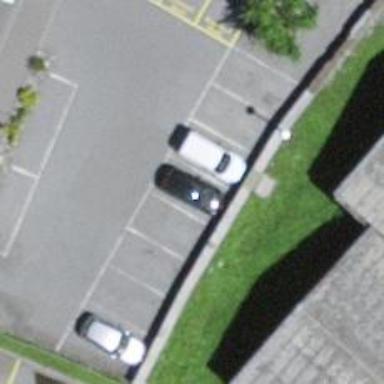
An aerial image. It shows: Parking area with surface.